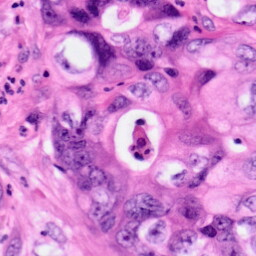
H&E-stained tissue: Pancreatic